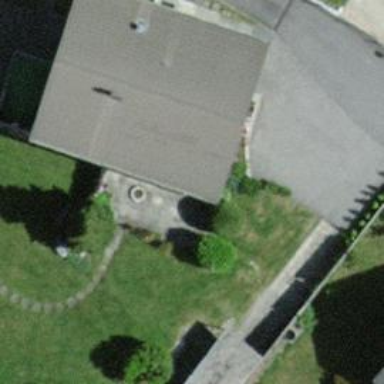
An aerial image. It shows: Simple and straightforward house.